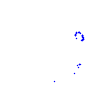
Particle: proton